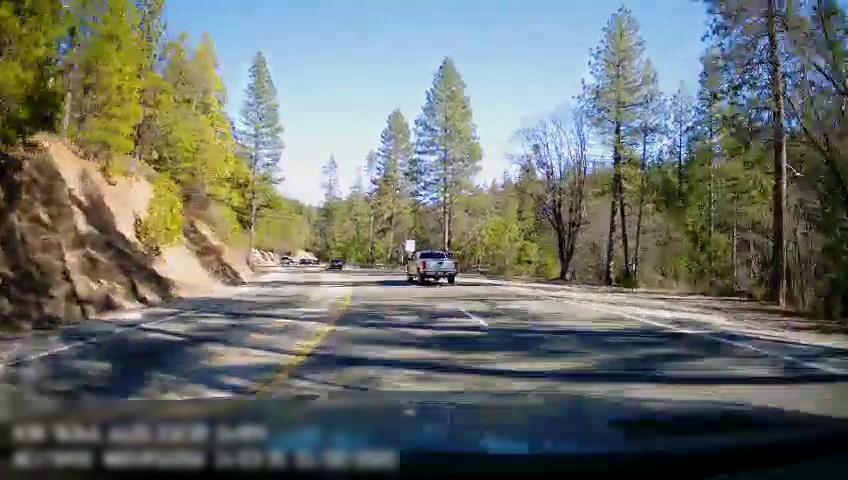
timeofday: Day
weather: Sunny
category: Drivable Space
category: Vehicles | SUV
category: Vehicles | Car
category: Vehicles | Truck
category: Lanes | Opposite Lane
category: Lanes | Opposite Lane
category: Lanes | Current Lane
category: Lanes | Current Lane
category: Lanes | Current Lane
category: Traffic | Signs